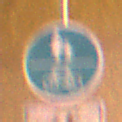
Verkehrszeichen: GemeinsamerGehUndRadweg
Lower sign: EinspurigeFahrzeugeFrei6
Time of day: Night
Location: Outdoor (Urban)
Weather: Clear
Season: NotSpecified
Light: Artificial